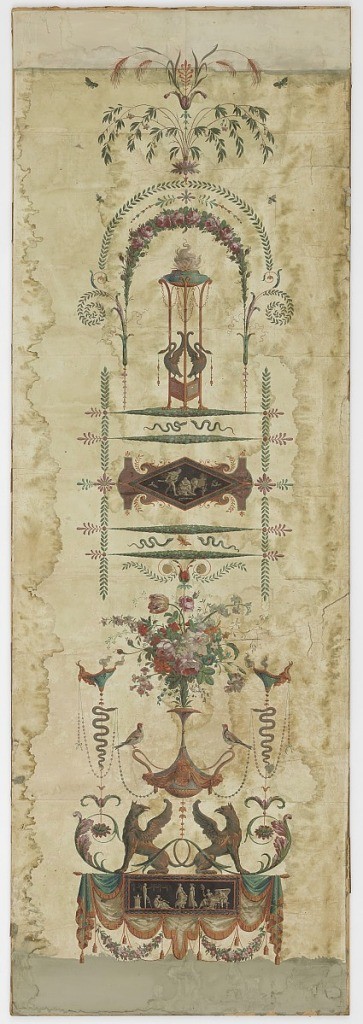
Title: Sidewall
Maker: Jean-Baptiste Fay, French, active 1765 – 1790s
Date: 1788
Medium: Block printed on handmade paper
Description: Vertical rectangle featuring an arabesque design. At bottom, two griffons on a base with drapery in pink greens and beige; beneath a vase of flowers with birds on the handles. In center, a diamond-shaped medallion with classical subject on black background, framed with laurel bands and foliage garlands of roses and scrolls of foliage interspersed.